Question: To insert a row or column is generally easy with vba. However, do it automatically in a locked cell according to user input is not easy. My question is
I have a sheet called "Sheet1" is a locked with password, "ABCD", user can only input the data in the colored area. However, sometimes the list is short, while others are long. Automatically insert row and column is a good idea like data-grid in Visual Studio.
Please see the picture, if user enters anything in row 9 in the colored area, then it automatically create a formatted-style row 10 (for Components List 1). If user enter anything to empty row 14, then it inserts row 15 in Components List 2.
Same thing if user enters anything in column H, then I create column I

I do not know how to write the syntax but here is my thoughts on the design:
I must define a name for area in components List 1 (Com1), Components List 2 (Com2), and the blue area (Part_quality) so the program knows which area if should check for user input
Checking if user input data in defined names range. If yes, check if user enter any data in the last row and last column. If yes, unlock the file with predetermined password stored in memory, insert row/column, then locked it
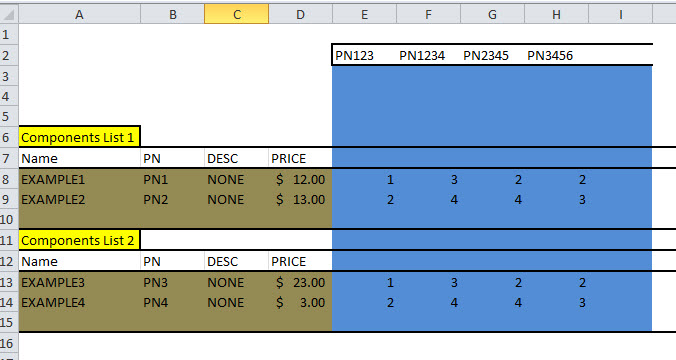
Answer: <URL>
Is this what you are trying?
'''
Option Explicit
Private Sub Worksheet_Change(ByVal Target As Range)
Dim MRange As Range, rng As Range
On Error GoTo Whoa
Set MRange = Range("InputRange")
'~~> Get the last Row of the range
Set rng = MRange.Range(MRange.Cells(MRange.Rows.Count, 1), _
MRange.Cells(MRange.Rows.Count, MRange.Columns.Count))
'~~> Trap changes in the last row of the range
If Not Intersect(Target, rng) Is Nothing Then
'If Application.WorksheetFunction.CountA(rng) > 0 Then
'Application.EnableEvents = False
'rng.Insert Shift:=xlDown, CopyOrigin:=xlFormatFromLeftOrAbove
'End If
End If
LetsContinue:
Application.EnableEvents = True
Exit Sub
Whoa:
MsgBox Err.Description
Resume LetsContinue
End Sub
'''
The code is created by Siddharth Rout